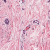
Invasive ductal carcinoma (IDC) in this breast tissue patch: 0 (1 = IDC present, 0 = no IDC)